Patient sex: M
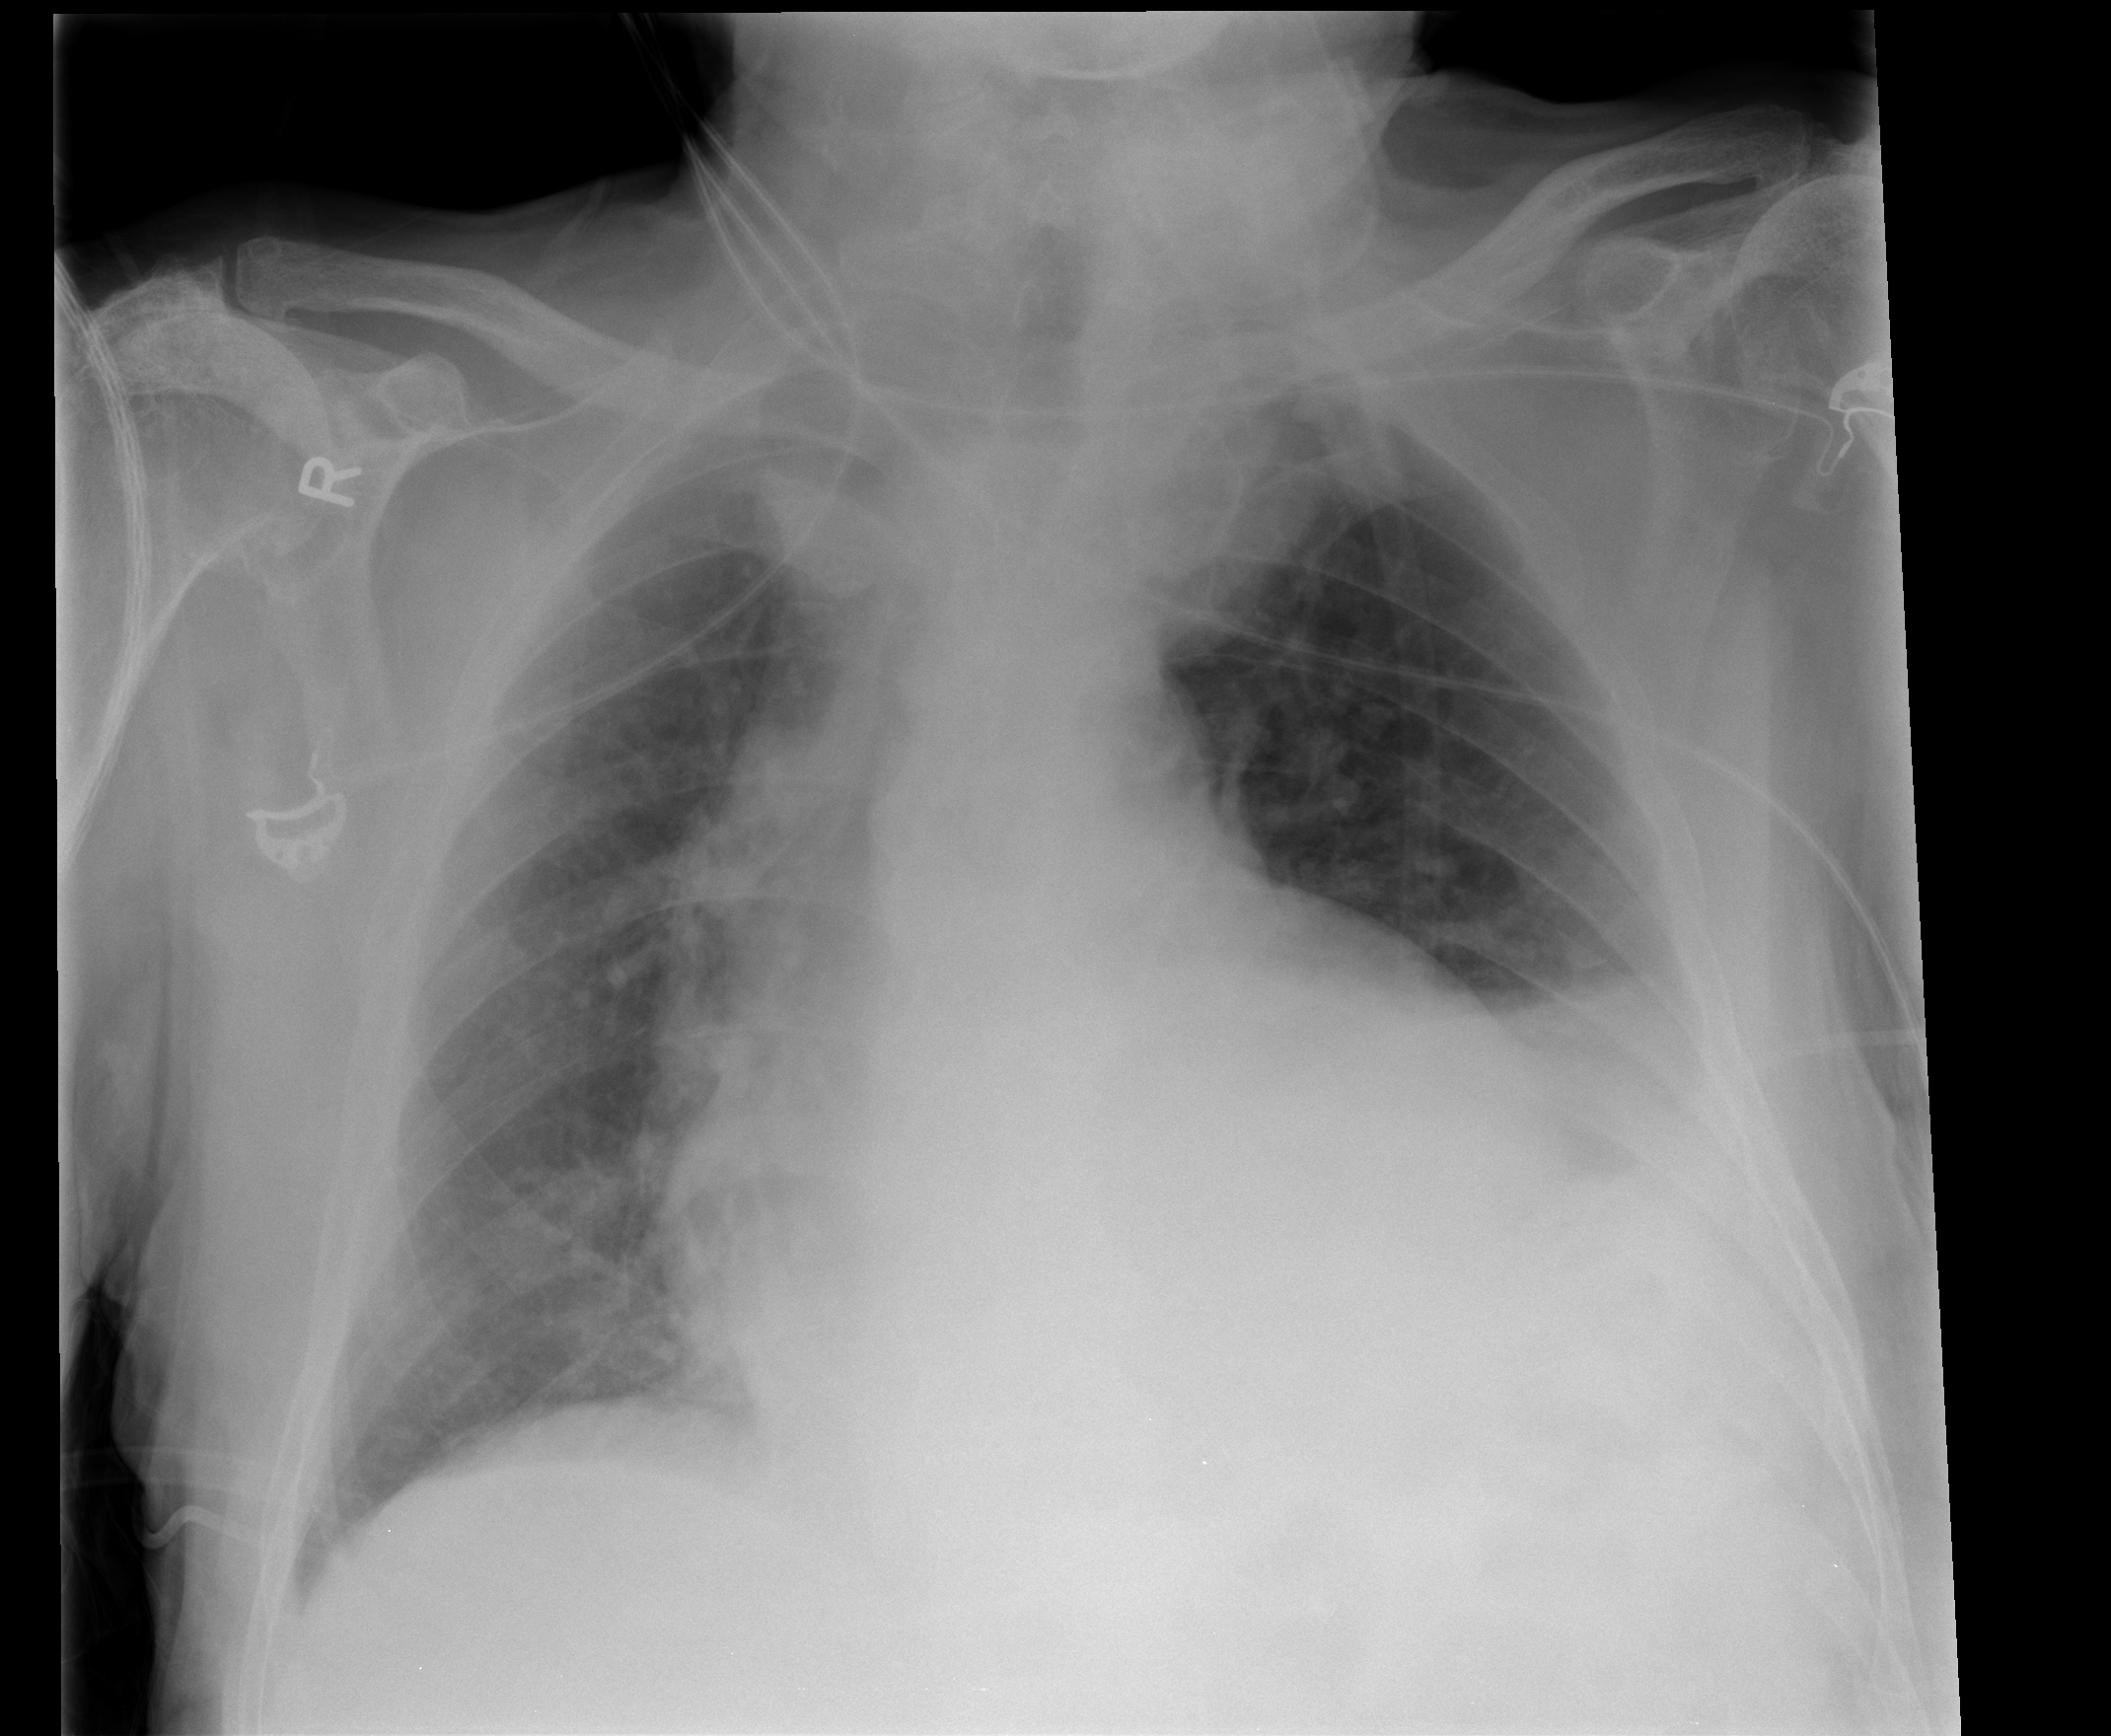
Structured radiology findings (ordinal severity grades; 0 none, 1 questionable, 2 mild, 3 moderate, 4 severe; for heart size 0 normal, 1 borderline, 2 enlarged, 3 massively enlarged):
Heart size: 0
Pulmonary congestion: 0
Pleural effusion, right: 0
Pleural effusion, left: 2
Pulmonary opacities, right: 1
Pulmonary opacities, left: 0
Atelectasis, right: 0
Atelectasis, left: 0